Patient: sex M, age 32
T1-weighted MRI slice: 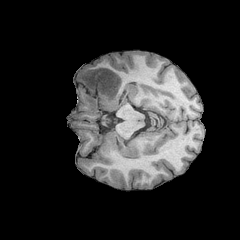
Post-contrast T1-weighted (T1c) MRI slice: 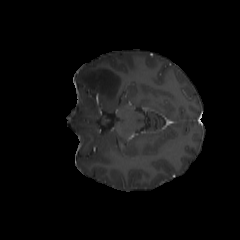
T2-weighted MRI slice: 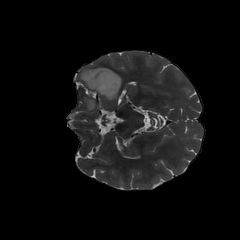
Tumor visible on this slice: yes
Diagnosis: Astrocytoma, IDH-mutant
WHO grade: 2